Interaction volume radius: 5 \u00c5
Interaction volume height: 35 \u00c5
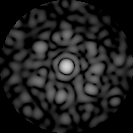
Disorder parameter: 0.8082